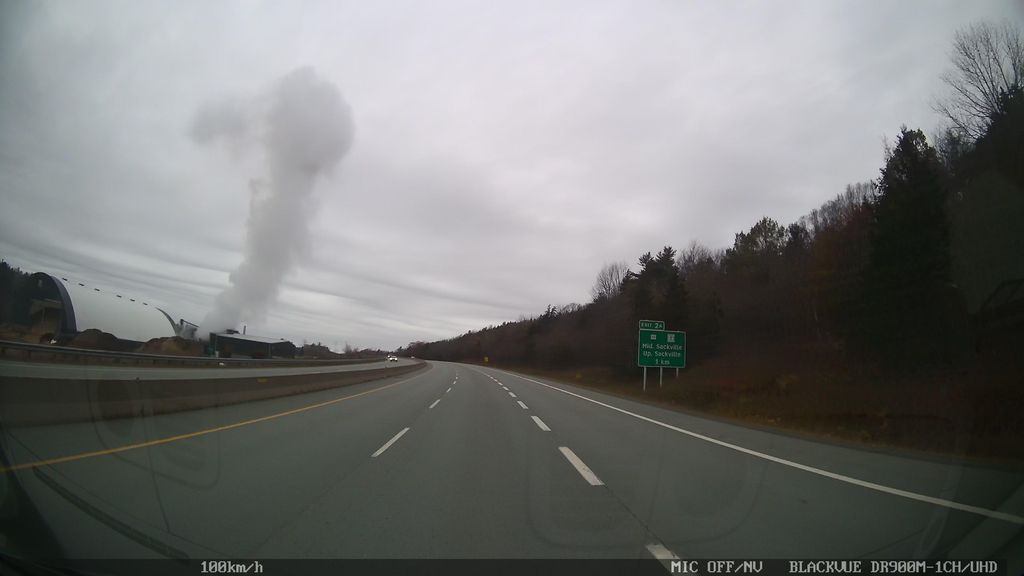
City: halifax